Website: lowes
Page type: customer-info-address
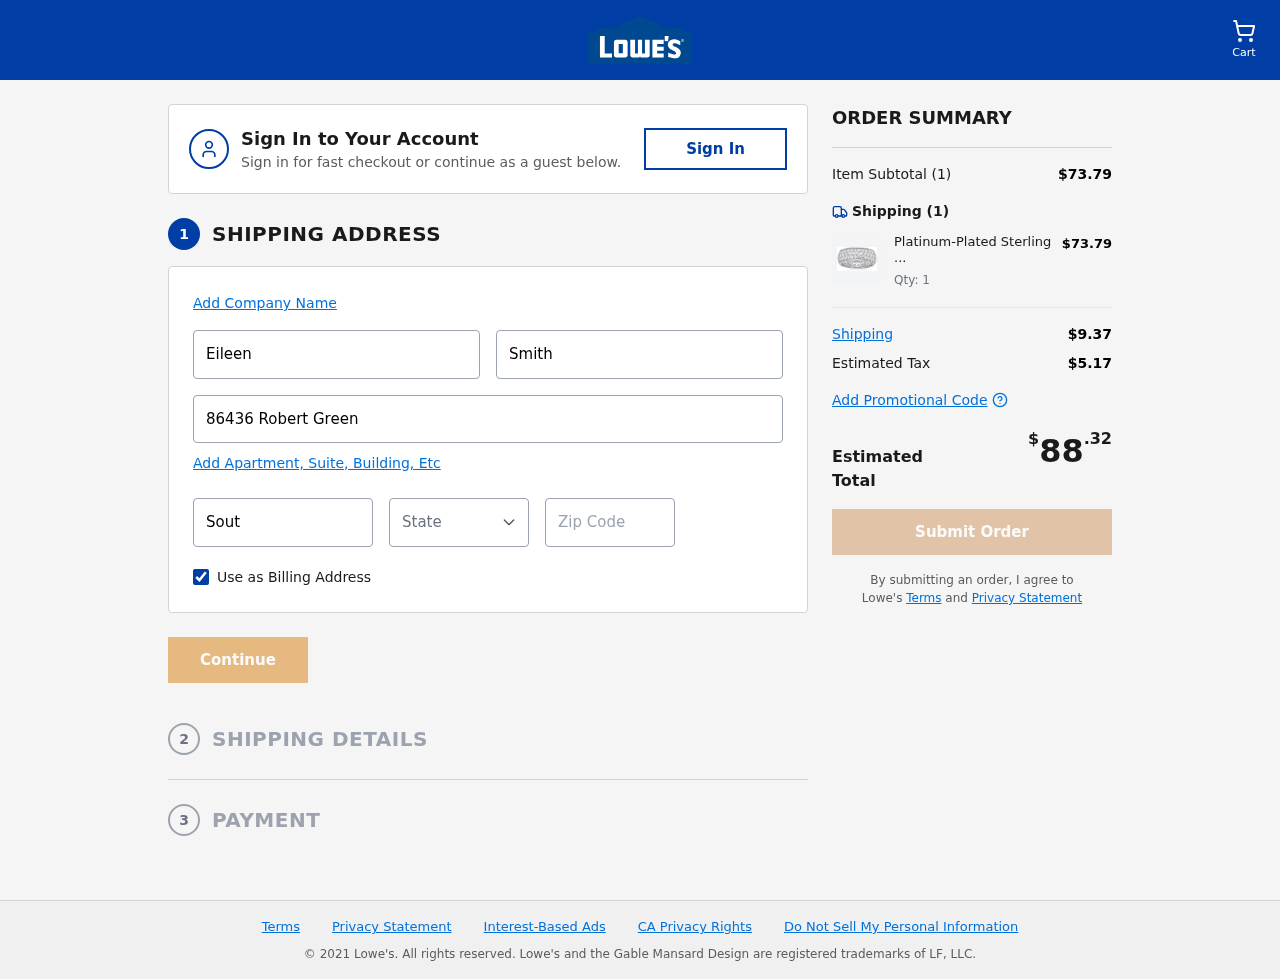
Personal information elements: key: PII_CITY
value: South Charleshaven
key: PII_FIRSTNAME
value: Eileen
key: PII_LASTNAME
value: Smith
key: PII_POSTCODE
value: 38863
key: PII_STATE_ABBR
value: VI
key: PII_STREET
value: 86436 Robert Green
Product elements: key: PRODUCT1_NAME
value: Platinum-Plated Sterling Silver Swarovski Zirconia Three-Row Pave Round Cut Ring, Size 6
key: PRODUCT1_PRICE
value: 73.79
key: PRODUCT1_QUANTITY
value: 1
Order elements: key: ORDER_NUM_ITEMS
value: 1
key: ORDER_SUBTOTAL
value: $73.79
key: ORDER_NUM_ITEMS2
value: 1
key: ORDER_SHIPPING_COST
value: $9.37
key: ORDER_TAX
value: $5.17
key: ORDER_TOTAL
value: $88.32